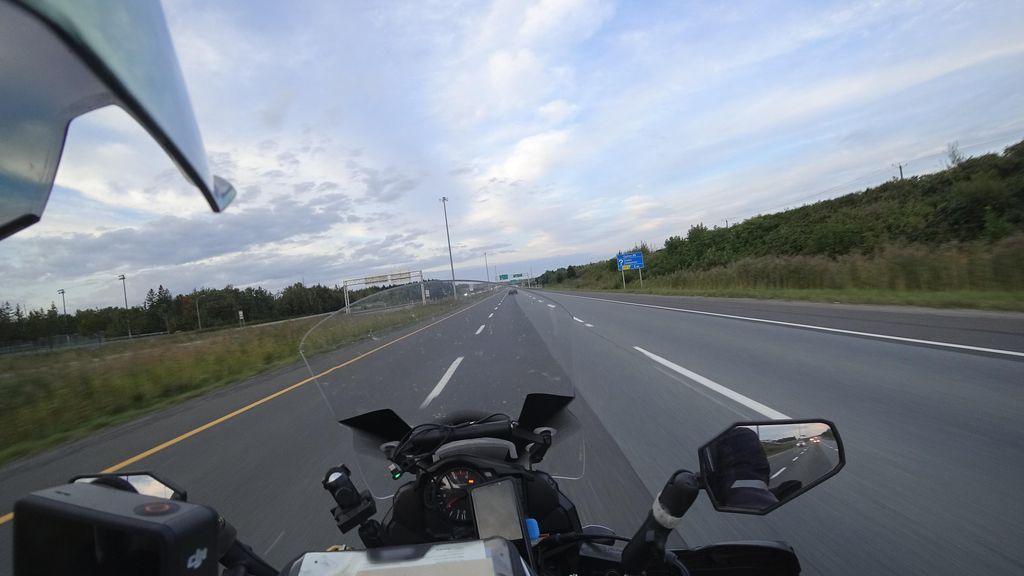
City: quebec_city